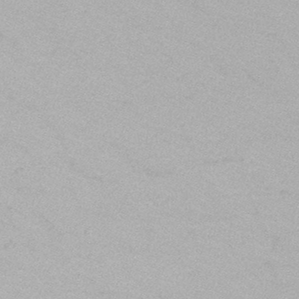
Label: frost